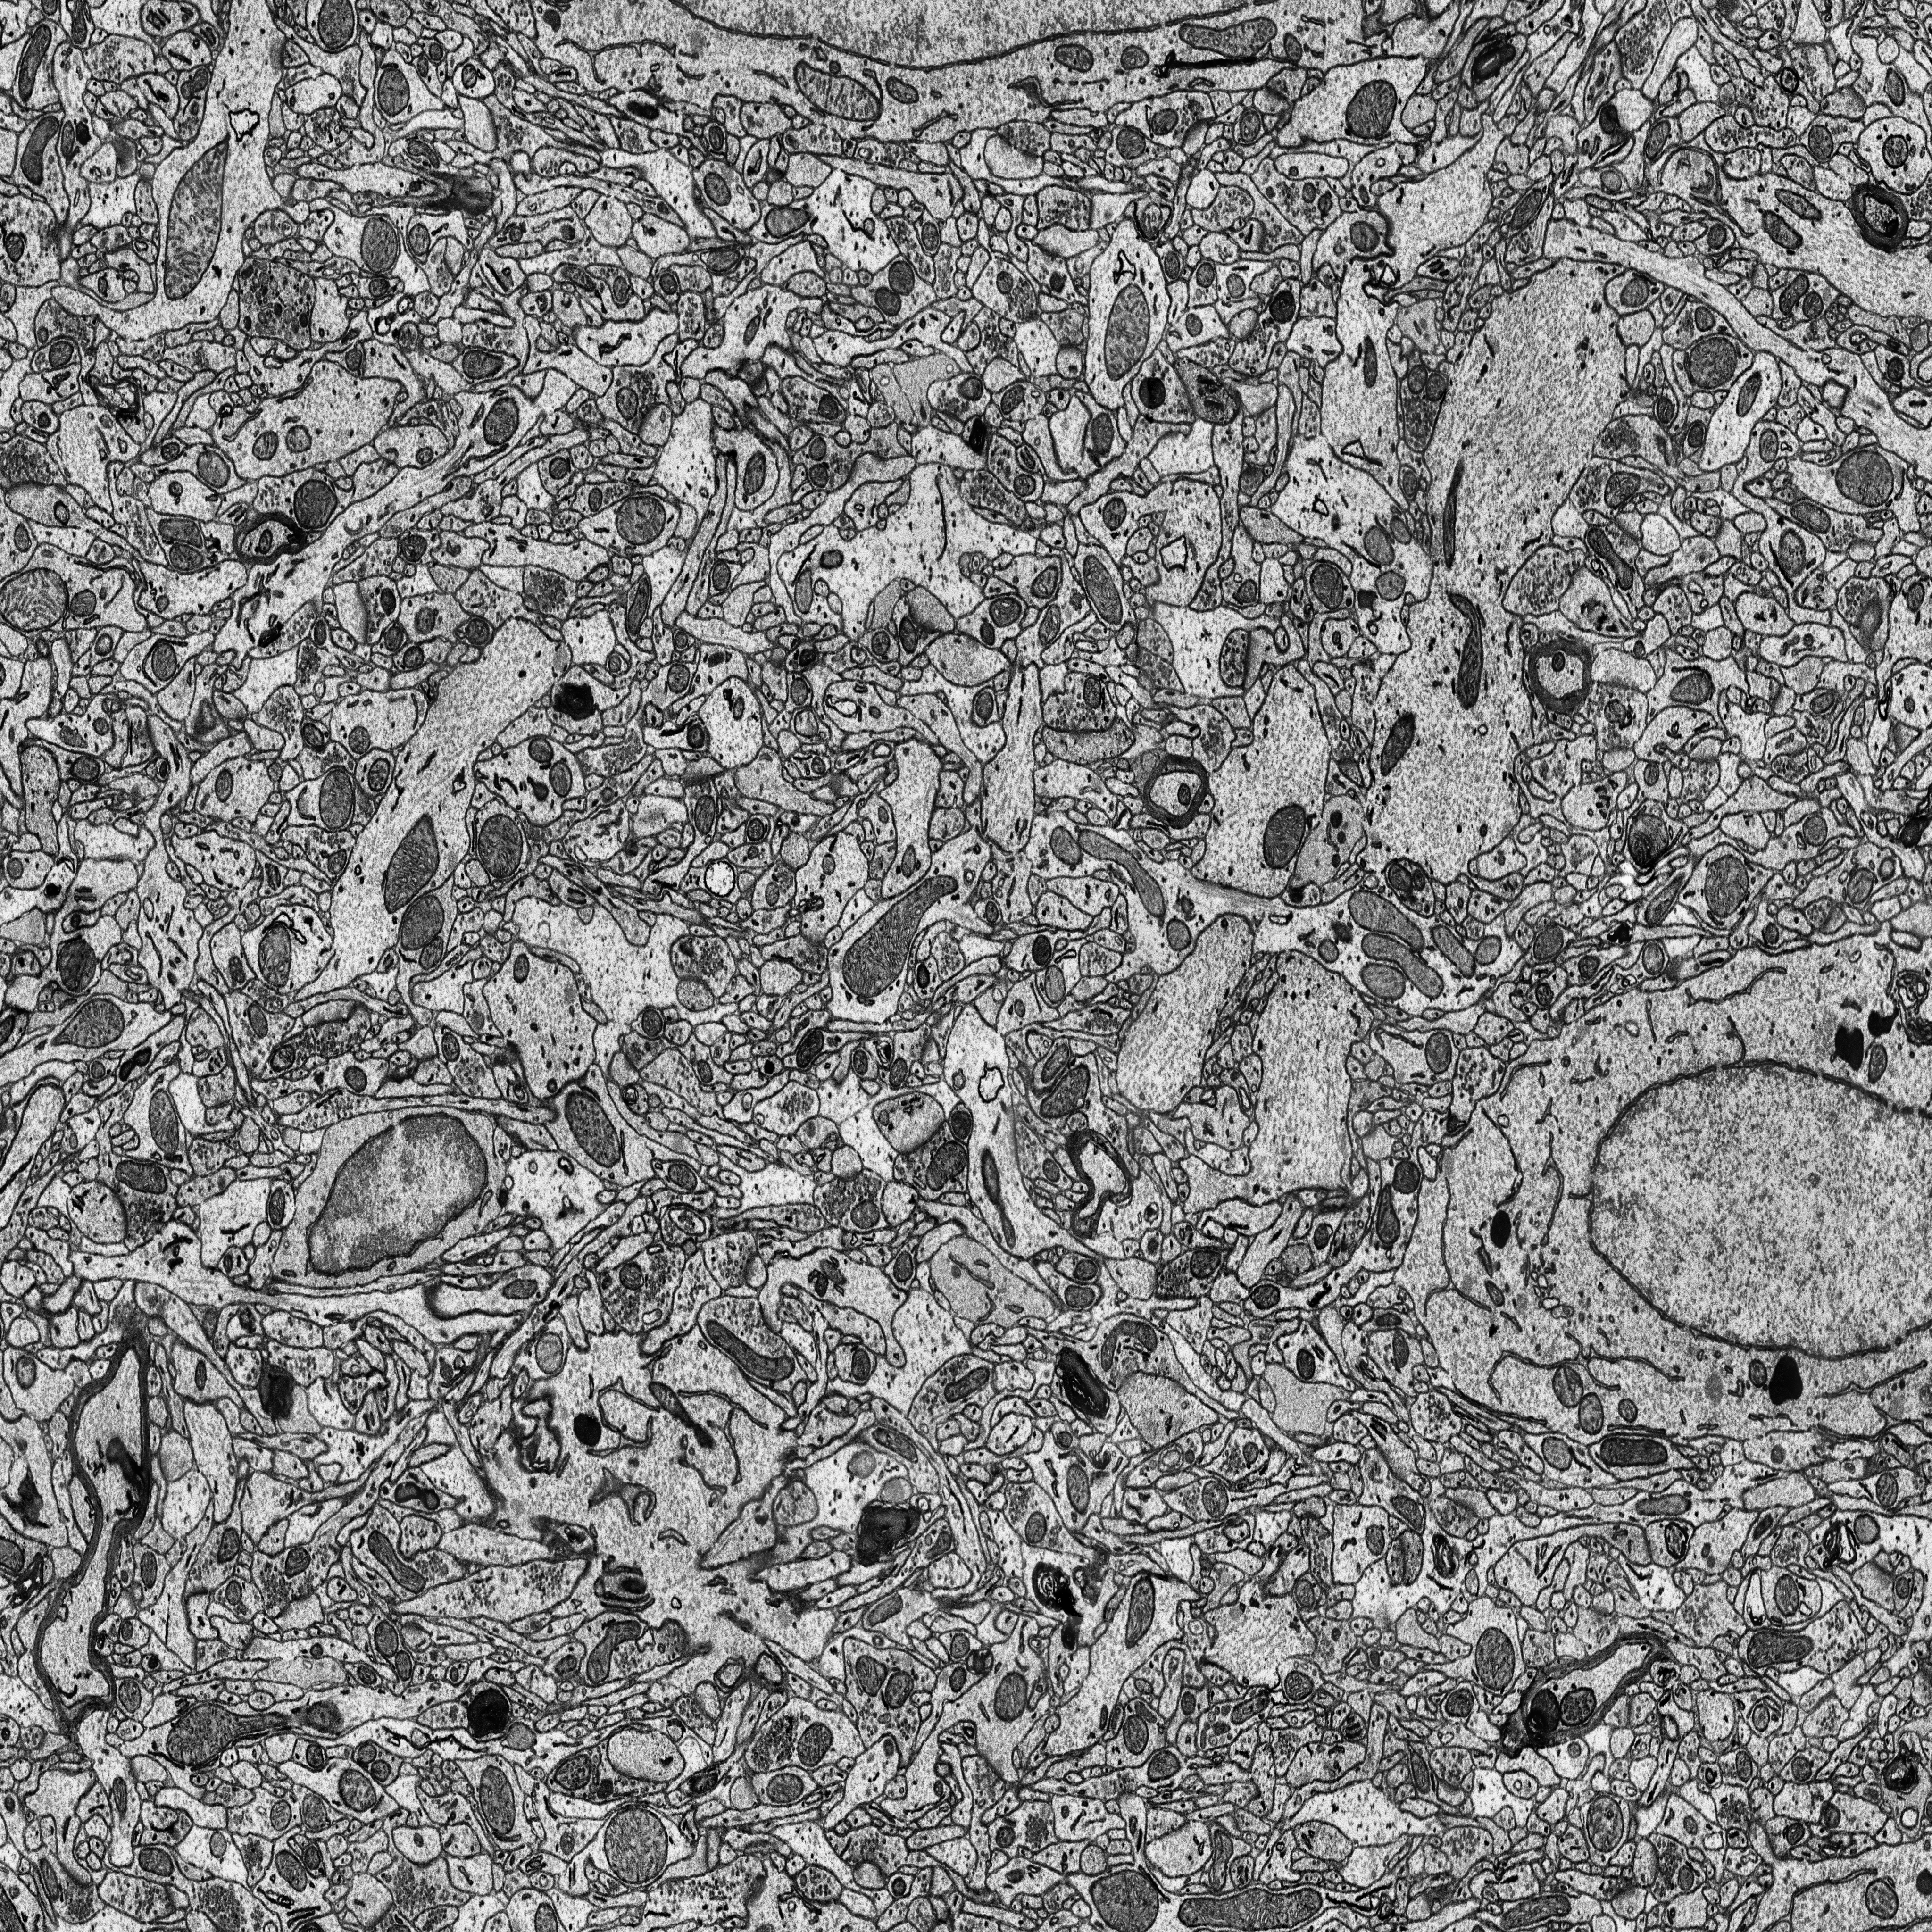
Electron microscopy slice of rat cortex tissue
Slice depth (z): 148
Mitochondria instances in slice: 420